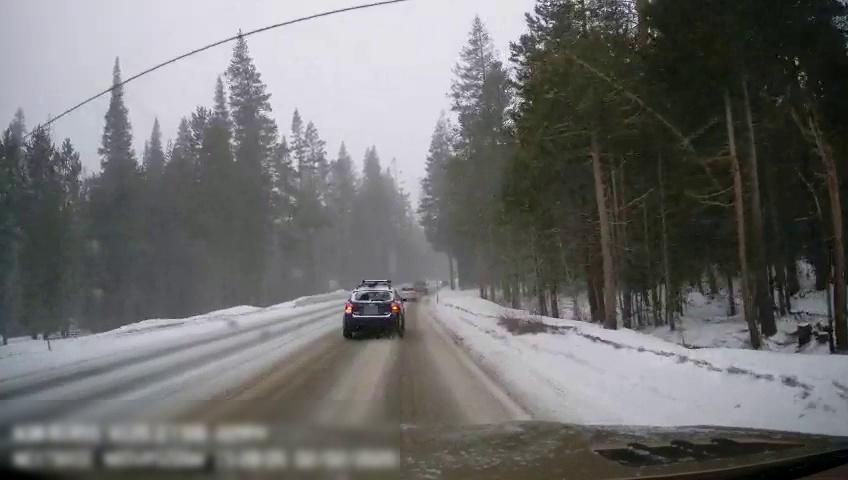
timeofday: Day
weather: Snowy
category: Drivable Space
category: Vehicles | Truck
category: Vehicles | Car
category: Vehicles | SUV